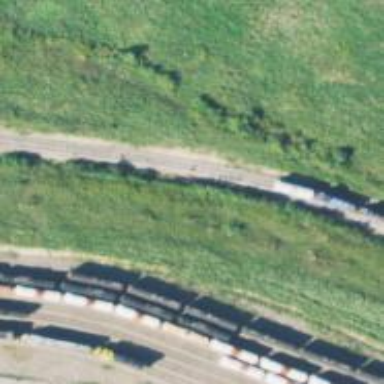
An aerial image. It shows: Railway yard.